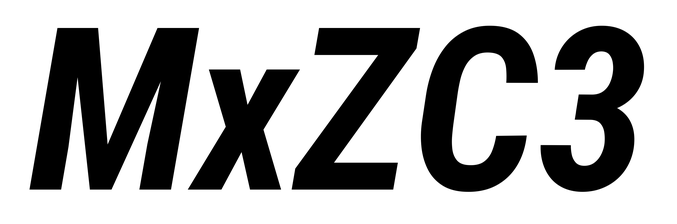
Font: Roboto-Italic_Condensed_Bold_Italic